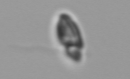
Label: Katodinium_or_Torodinium